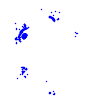
Particle: pion